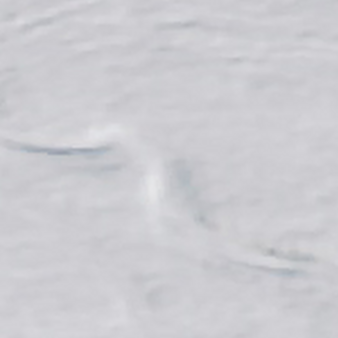
Label: other